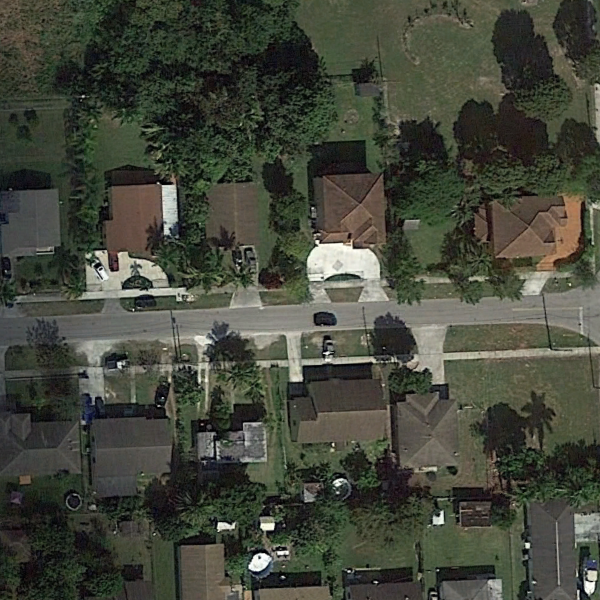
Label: MediumResidential